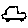
Label: car